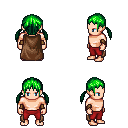
a pixel art fantasy rpg character, male body template, human, light skin, brown cape, red pants, green twin-tailed hairstyle, leather bracers, four views (front, back, left, right), 2x2 character sprite sheet, small pixel art, hard edges, no anti-aliasing